Question: I want that a user can enter a filename and it shows him the "symbol" of the file.... like those ones:

I know that I could extract them out of their dlls and add them to my project, but I think there could be a solution which grabs them out of windows...
I would like to have a very simple implementation, because it'll be part of a school project and the examiners hate importing DLLs, it would be "unsafe", so , a function which is supported by C#'s default stuff would be very nice for me.
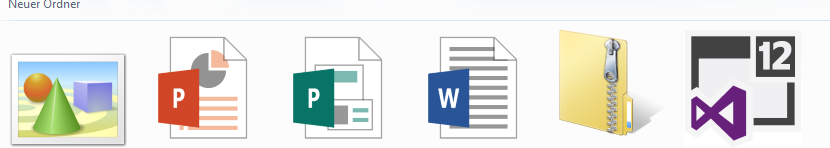
Answer: I found something that is much much much easier than importing DLLs or such higher things.
'''
Icon.ExtractAssociatedIcon(filename);
'''
it returns an icon, so you have to convert it to an Image:
'''
(Image)new ImageConverter().ConvertFrom(Icon.ExtractAssociatedIcon(filename));
'''
It even extracts icons of .exe 's, which is even more than I asked for.
I'm really happy that I can provide an easier answer. Thanks Stackoverflow